Interaction volume radius: 5 \u00c5
Interaction volume height: 15 \u00c5
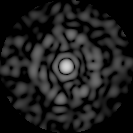
Disorder parameter: 0.8906